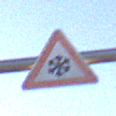
Verkehrszeichen: SchneeOderEisglaette
Umgebung: Outdoor, Nature
Tageszeit: SunriseSunset
Wetter: Clear
Licht: Natural
Jahreszeit: NotSpecified
Kontrast: HighContrast